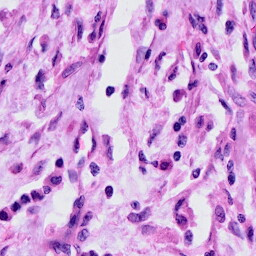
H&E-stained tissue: Cervix